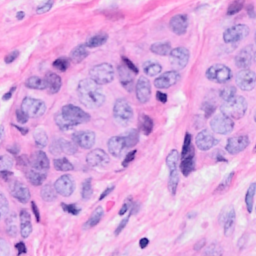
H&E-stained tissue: Breast